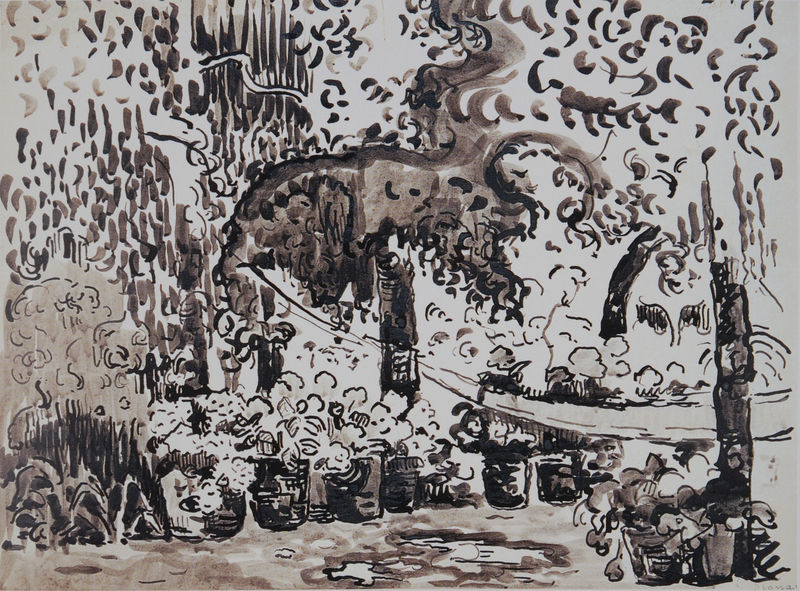
Titel: Le Jardin de La Hune, le hamac, Der Garten der Villa La Hune, die Hängematte
Künstler: Paul Signac
Institution: (Privatsammlung)
Schlagwörter: baum, blätter, laub, schatten, wasser, weiß, baumstämme, bäume, fluss, landschaft, see, ufer, blumen, braun, grau, schwarz, skizze, straße, zeichnung, gras, park, weg, wiese, steine, baumstamm, natur, stamm, weide, wind, brücke, busch, büsche, rauch, sträucher, wege, blatt, pflanzen, wald, garten, blumenkübel, blumentopf, kübel, topf, japan, pfütze, wellen, papier, abstrakt, modern, schattierung, vegetation, linien, stämme, unruhe, figurativ, palme, japanisch, striche, pfosten, waldrand, punkte, blumentöpfe, töpfe, tusche, hängen, schwarzweiss, tinte, wellig, strudel, urwald, lianen, linienführung, gouache, hängebrücke, kringel, gartne, guache, wuchern, pflanzenkübel, hingeworfen, tuusche, wuschernd